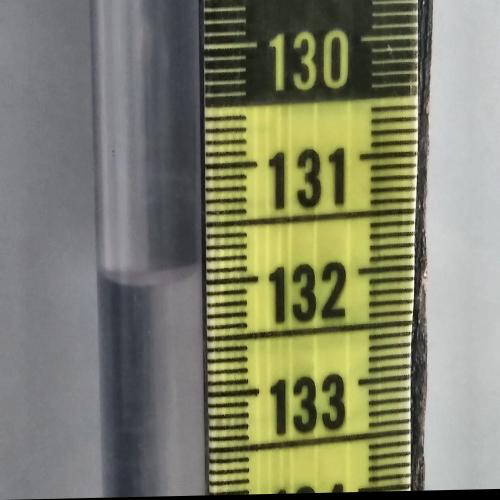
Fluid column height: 132.0 cm